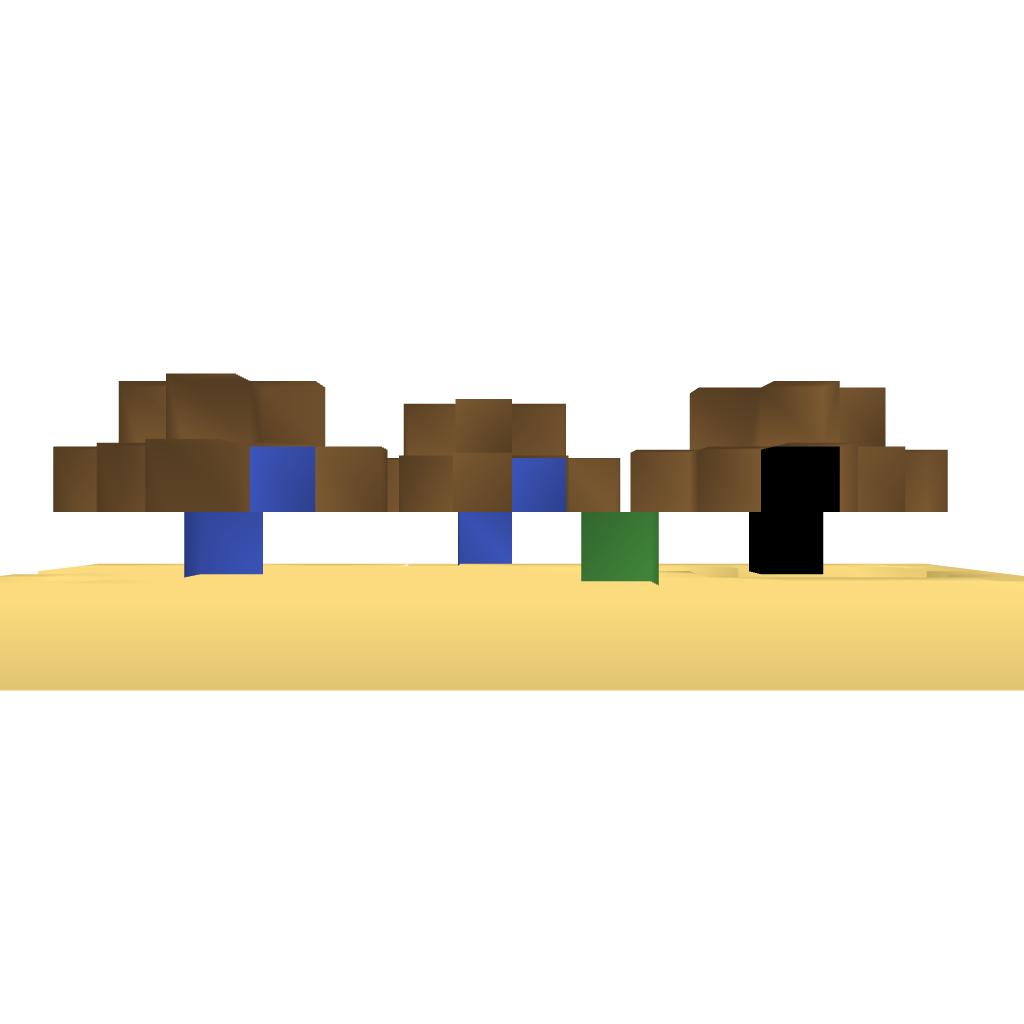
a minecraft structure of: Infinate Music Machine bad low quality